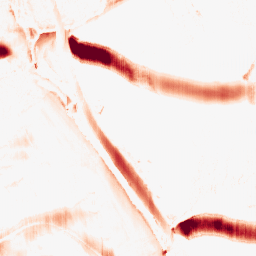
Category: morphological
Decomposition family: morphological_ellipse
Decomposition parameters: operation: opening
width: 30
height: 5
Upsampling method: fft_zeropad
Upsampling parameters: scale: 2
Upsampling scale: 2